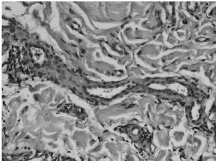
X200.
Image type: pathology (h&e)